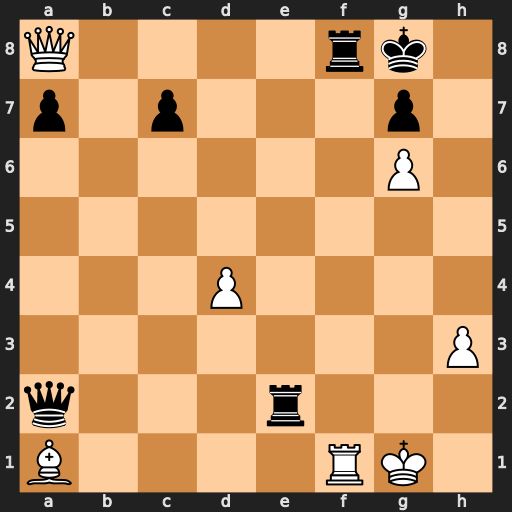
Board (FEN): Q4rk1/p1p3p1/6P1/8/3P4/7P/q3r3/B4RK1
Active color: w
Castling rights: -
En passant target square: -
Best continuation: Qxf8#